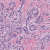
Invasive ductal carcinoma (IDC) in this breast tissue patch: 1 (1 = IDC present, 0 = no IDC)